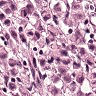
Metastatic tissue present: yes